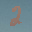
Label: 2